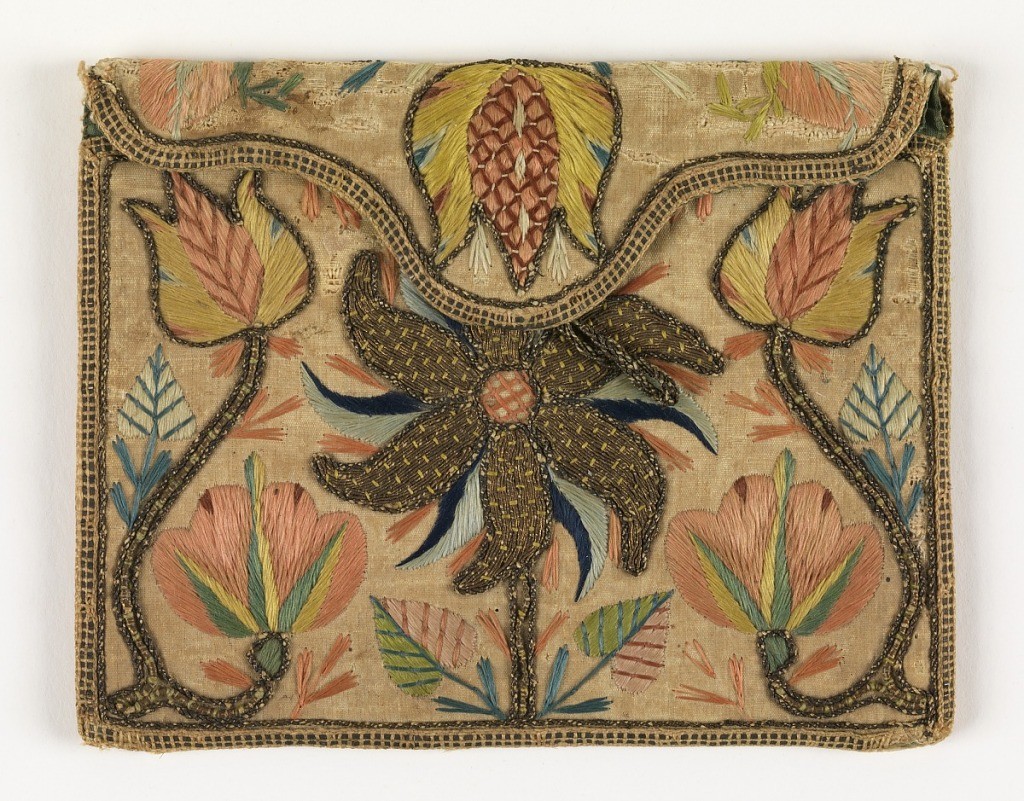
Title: Pocketbook
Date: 18th century
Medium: silk, gold-wrapped silk, gold-wrapped linen Technique: embroidered in stem, satin, surface satin and couching stitches
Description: White silk plain weave embroidered with flower and leaf design. Bag edged with woven silk and flat metal tape. Design the same on front and back. In pink, light blue, dark blue, green, yellow, and brown.